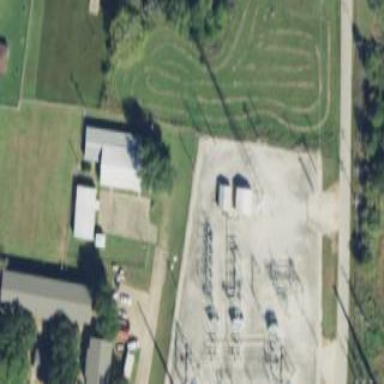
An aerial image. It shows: Outdoor power substation surrounded by fence. This substation operates at the transmission level.